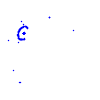
Particle: proton